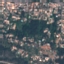
Land use / land cover class: Residential